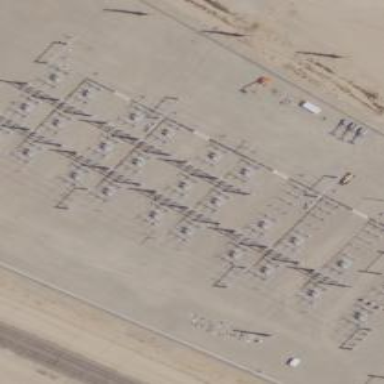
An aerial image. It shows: Switch for power supply.